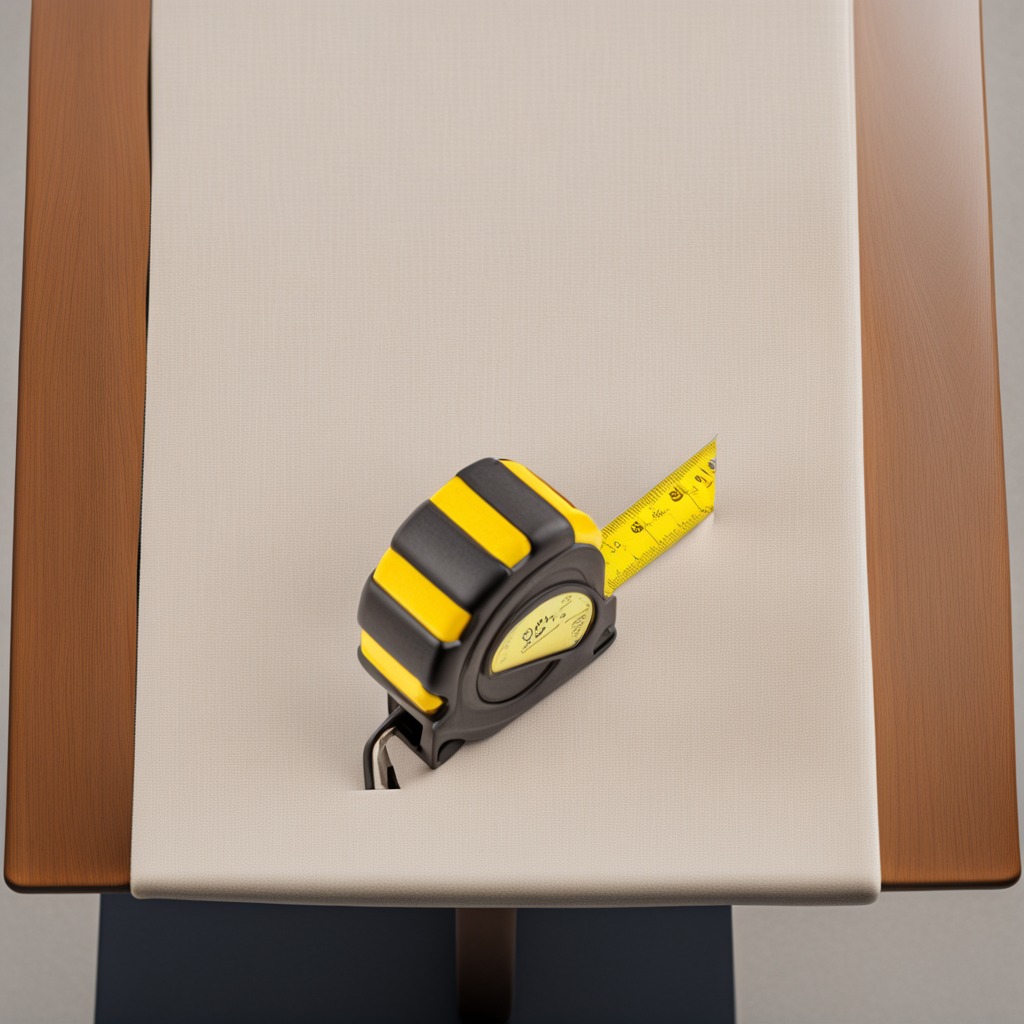
A measuring tape is lying on the wooden table.